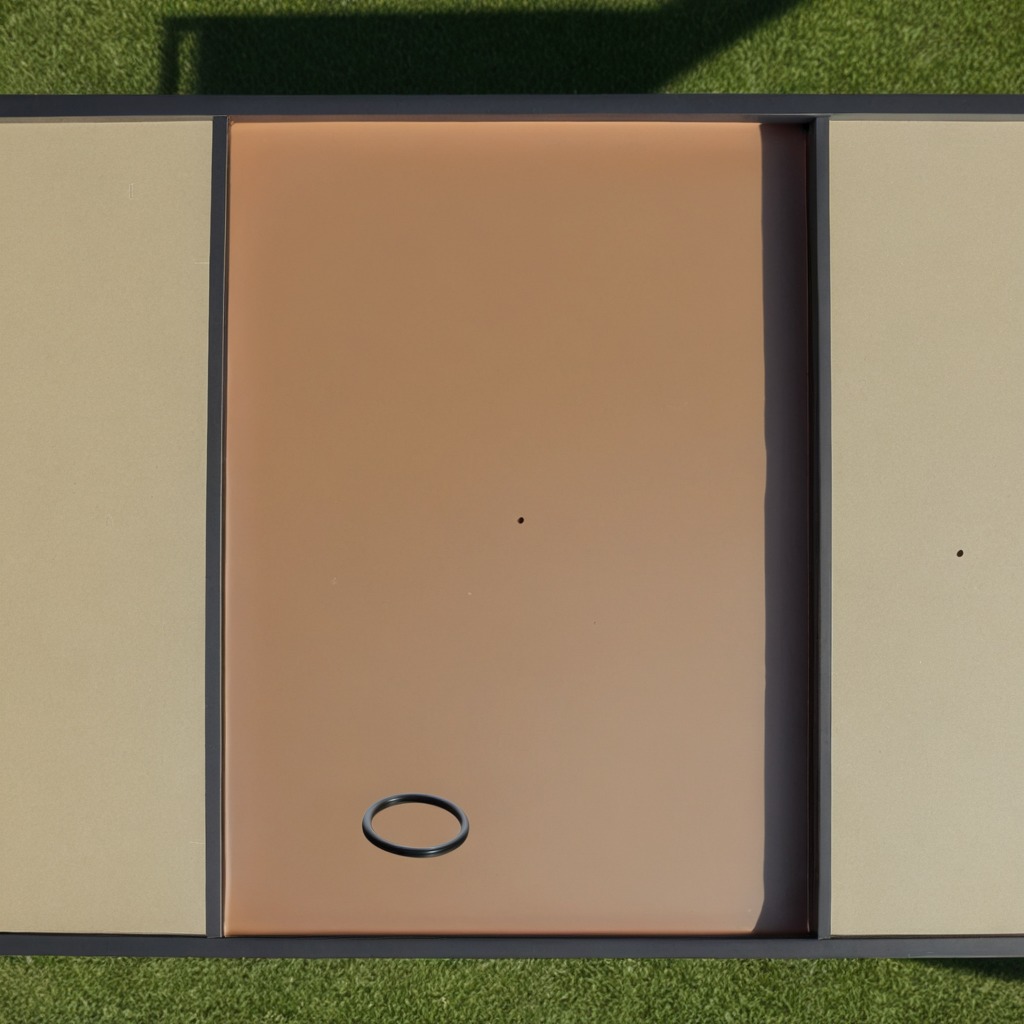
A rubber O-ring lying on the textured surface of the clean utility table in a temporary outdoor tool station.